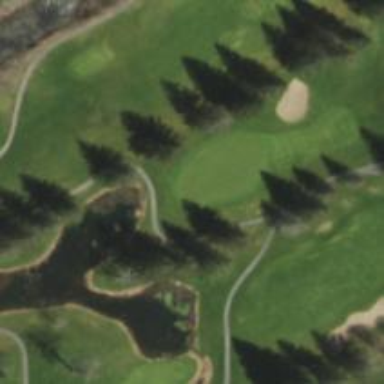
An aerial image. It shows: Path used for both walking and golf.